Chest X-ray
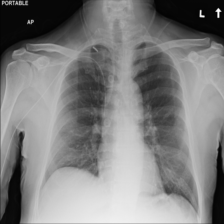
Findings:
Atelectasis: negative
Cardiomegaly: negative
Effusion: negative
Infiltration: negative
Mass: negative
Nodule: negative
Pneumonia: negative
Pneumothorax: negative
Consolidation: negative
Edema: negative
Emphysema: negative
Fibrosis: negative
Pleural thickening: negative
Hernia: negative